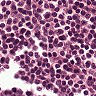
Metastatic tissue present: no